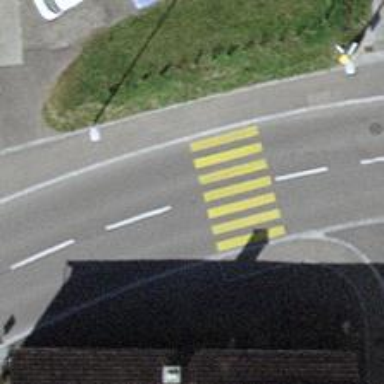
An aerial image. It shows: Uncontrolled road crossing.